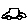
Label: car